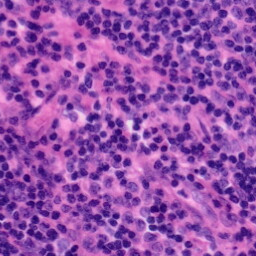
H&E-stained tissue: Tonsil